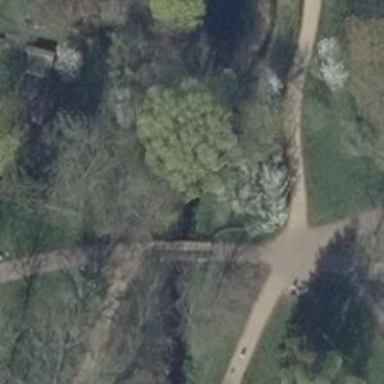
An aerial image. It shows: Path leading to bridge.